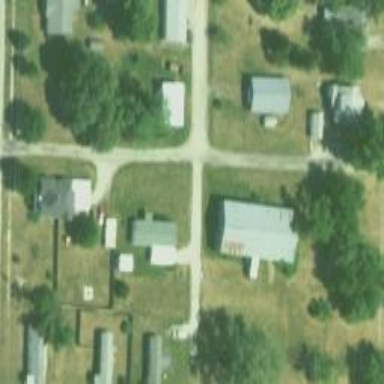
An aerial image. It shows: Alley classified as service road.